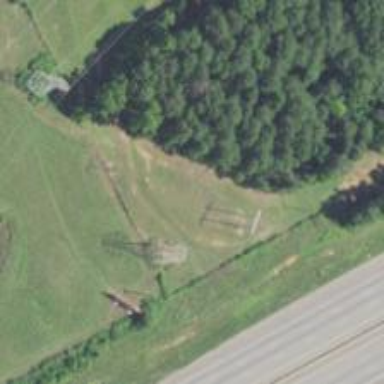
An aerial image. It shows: Power pole.